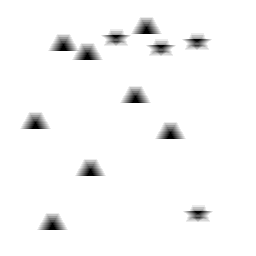
Squares: 0
Triangles: 8
Stars: 4
Total shapes: 12